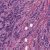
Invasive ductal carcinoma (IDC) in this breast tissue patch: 1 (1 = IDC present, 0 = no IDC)